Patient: sex M, age 43
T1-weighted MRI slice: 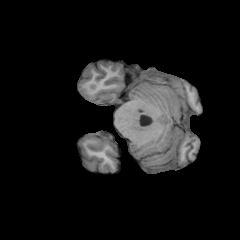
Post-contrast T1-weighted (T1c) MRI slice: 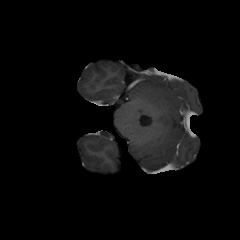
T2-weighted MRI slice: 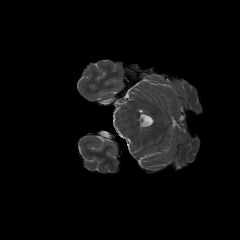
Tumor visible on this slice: no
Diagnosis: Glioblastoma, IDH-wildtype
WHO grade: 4